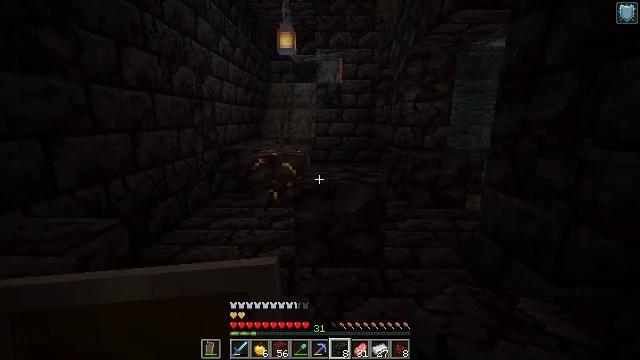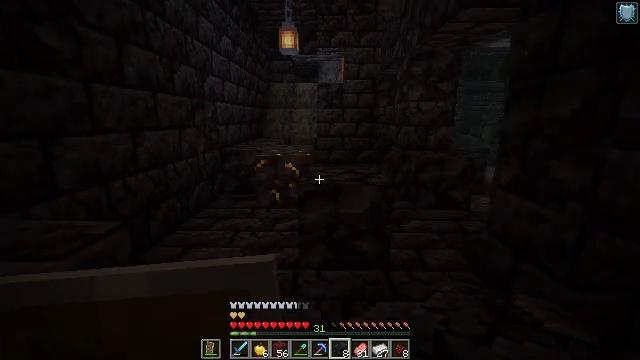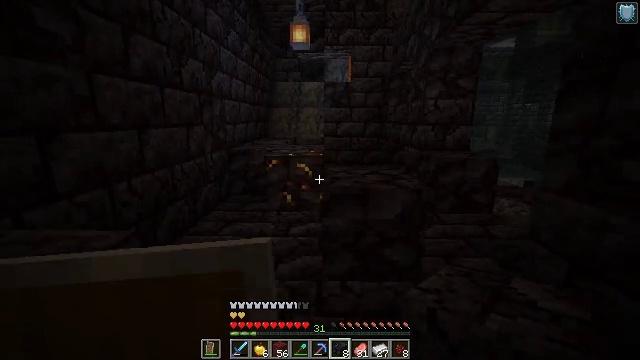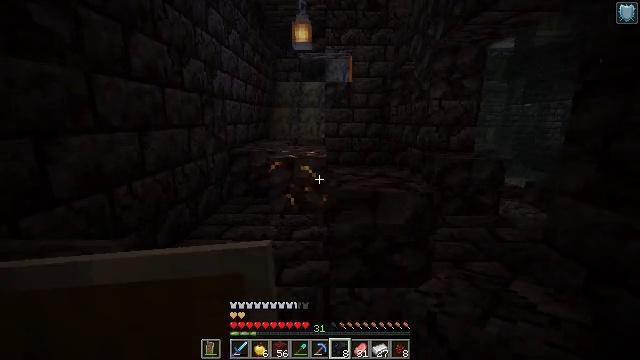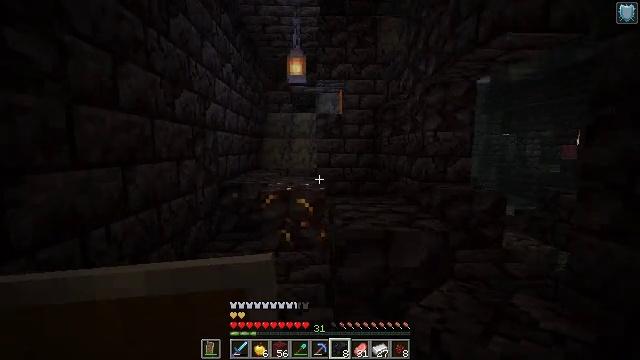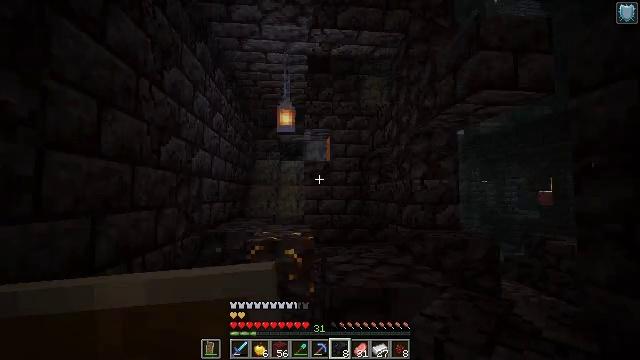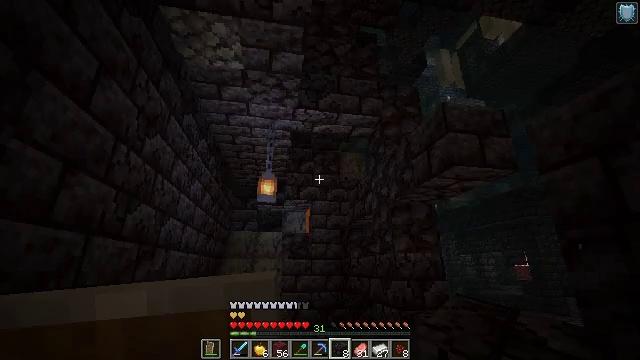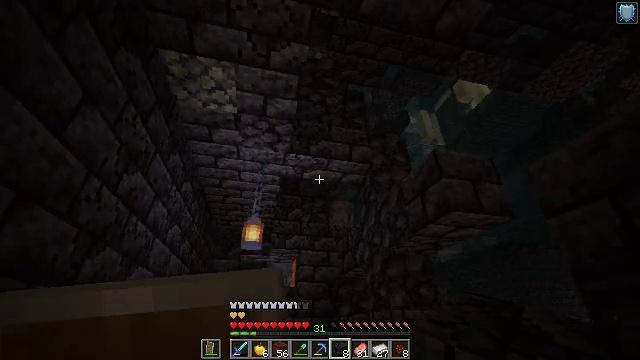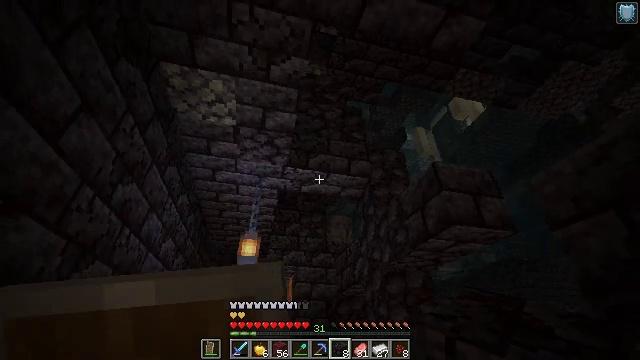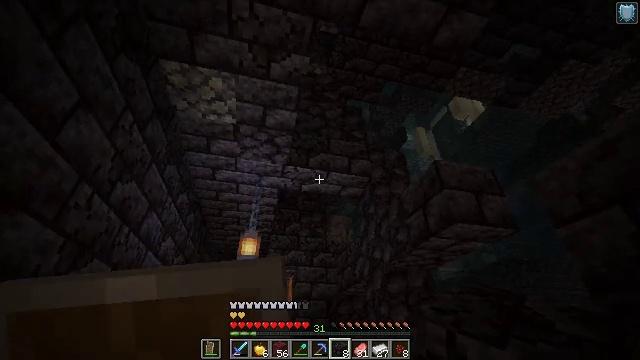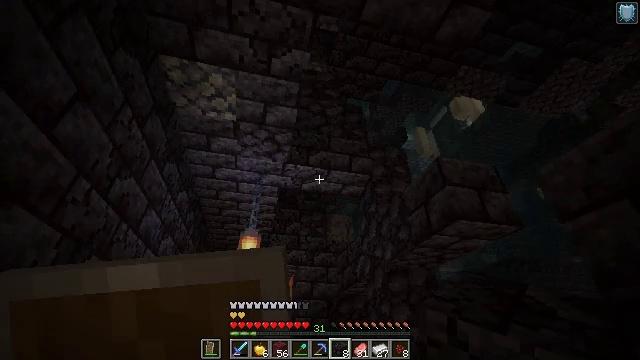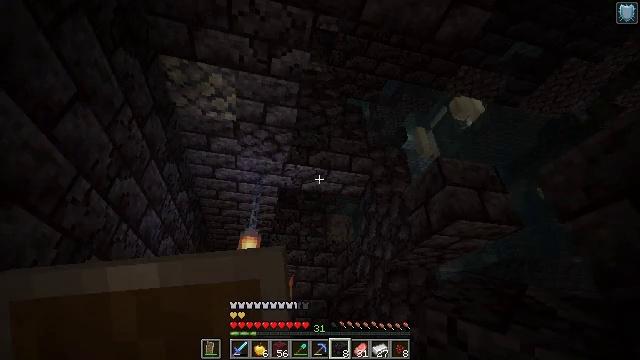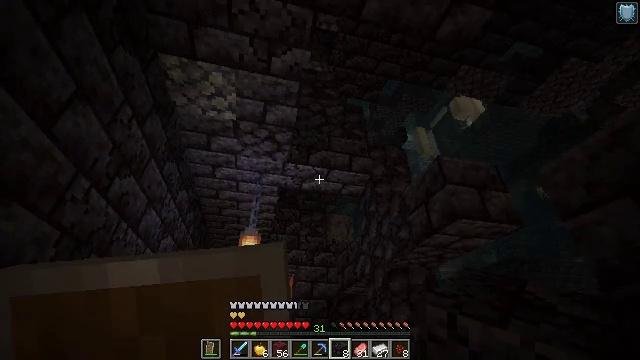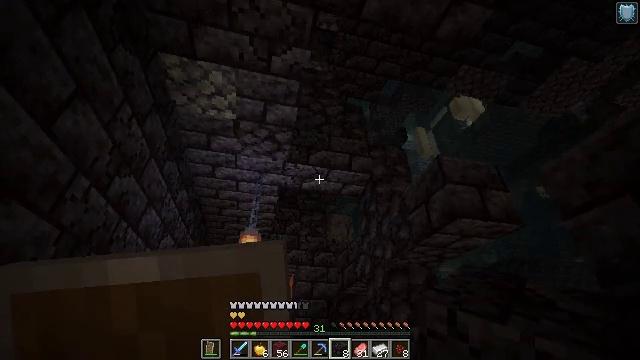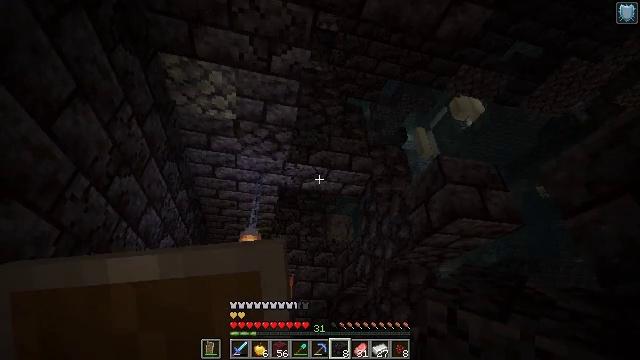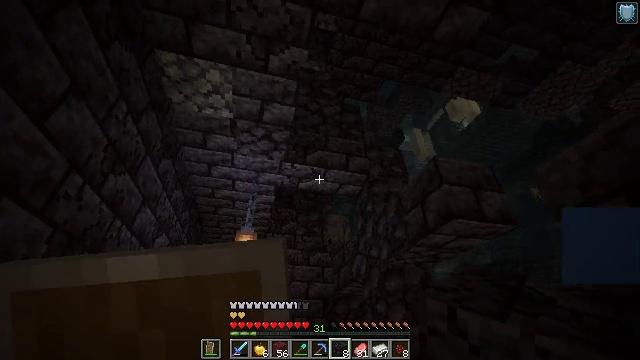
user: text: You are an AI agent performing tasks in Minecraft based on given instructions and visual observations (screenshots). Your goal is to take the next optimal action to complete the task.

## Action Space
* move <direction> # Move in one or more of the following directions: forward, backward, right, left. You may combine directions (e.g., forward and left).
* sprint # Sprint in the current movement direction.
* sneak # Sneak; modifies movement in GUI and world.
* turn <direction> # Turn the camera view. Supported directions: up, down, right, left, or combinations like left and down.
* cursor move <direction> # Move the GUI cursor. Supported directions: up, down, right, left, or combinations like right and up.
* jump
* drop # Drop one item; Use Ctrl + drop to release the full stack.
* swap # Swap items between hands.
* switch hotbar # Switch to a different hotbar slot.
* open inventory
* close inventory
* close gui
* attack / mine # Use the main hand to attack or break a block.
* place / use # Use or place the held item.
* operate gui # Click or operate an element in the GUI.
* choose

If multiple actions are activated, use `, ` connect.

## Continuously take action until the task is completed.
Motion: motion action
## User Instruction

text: Gather cracked polished blackstone bricks for building.
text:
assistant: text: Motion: move forward and move left
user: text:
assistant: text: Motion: move forward and move left
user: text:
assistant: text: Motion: move forward and move left
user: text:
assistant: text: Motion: move forward, turn right and up
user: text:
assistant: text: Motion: move forward, turn right and up
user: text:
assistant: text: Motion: move forward, turn right and up
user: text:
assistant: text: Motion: turn right and up
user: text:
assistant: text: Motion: turn up
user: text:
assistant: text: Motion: no_op
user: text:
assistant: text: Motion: no_op
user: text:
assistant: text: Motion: no_op
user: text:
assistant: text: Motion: no_op
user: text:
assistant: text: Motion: no_op
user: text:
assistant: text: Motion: no_op
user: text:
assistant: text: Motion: no_op
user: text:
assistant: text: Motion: turn right and down
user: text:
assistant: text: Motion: turn right and down
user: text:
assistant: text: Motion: move forward and move left, turn right and down
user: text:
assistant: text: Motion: move forward and move left, turn right
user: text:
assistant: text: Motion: move left
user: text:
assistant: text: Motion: move left
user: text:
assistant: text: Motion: move left
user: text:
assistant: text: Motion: move left
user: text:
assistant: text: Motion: move left, turn left and down
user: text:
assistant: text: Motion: move left, turn left and down
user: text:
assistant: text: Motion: move left, turn left and down
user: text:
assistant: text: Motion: move left, turn left and down
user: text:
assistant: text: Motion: move left, turn down
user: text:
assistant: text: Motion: move forward and move left
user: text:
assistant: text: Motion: move forward and move left